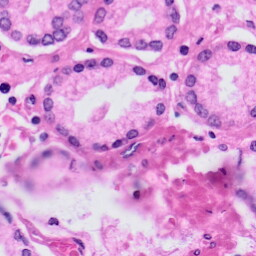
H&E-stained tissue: Prostate